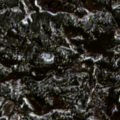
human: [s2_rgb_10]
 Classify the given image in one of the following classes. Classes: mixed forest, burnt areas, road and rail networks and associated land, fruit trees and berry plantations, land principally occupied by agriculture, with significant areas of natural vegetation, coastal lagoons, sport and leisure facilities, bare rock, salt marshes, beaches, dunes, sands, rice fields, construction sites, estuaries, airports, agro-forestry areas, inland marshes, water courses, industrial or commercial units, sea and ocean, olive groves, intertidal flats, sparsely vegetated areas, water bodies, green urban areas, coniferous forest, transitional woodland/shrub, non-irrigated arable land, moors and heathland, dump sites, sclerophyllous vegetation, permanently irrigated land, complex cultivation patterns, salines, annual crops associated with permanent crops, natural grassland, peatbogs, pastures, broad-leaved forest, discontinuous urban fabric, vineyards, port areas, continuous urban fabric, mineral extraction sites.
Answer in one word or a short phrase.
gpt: coniferous forest, mixed forest, transitional woodland/shrub